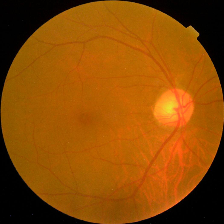
Diabetic retinopathy grade: No DR